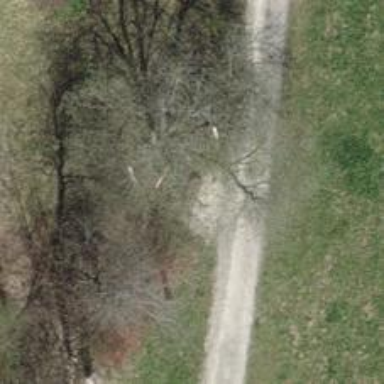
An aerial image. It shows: Bench for seating.